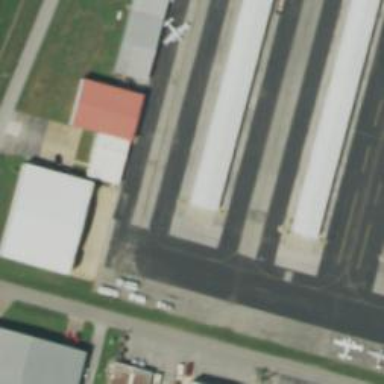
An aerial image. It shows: View of taxiway at the airport.